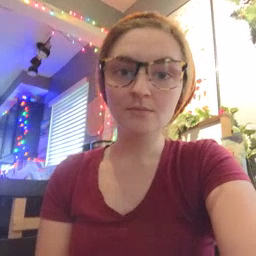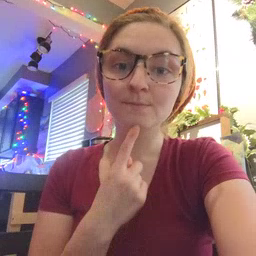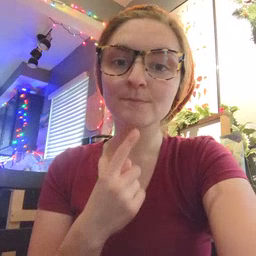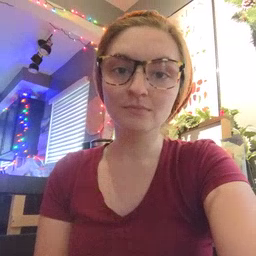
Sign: chin